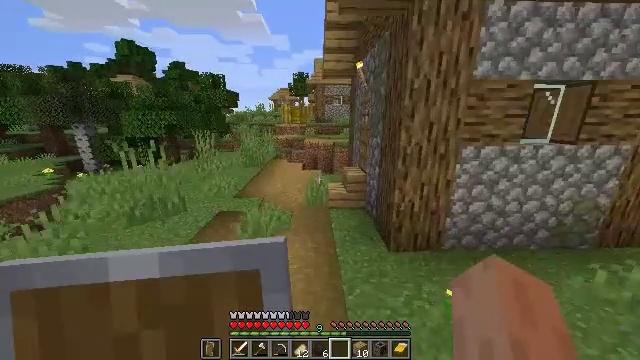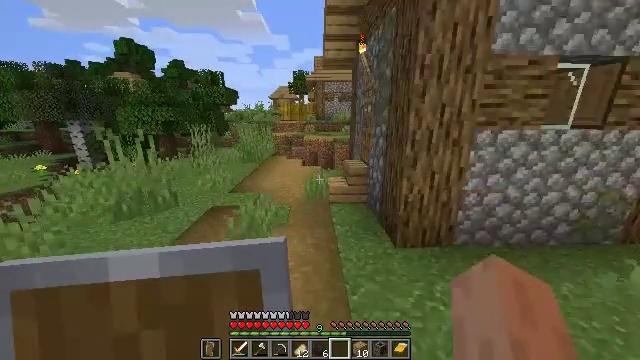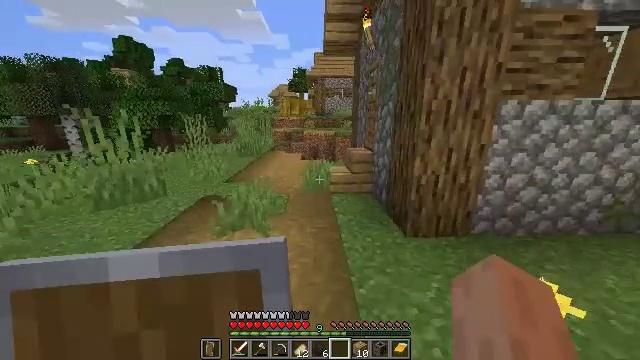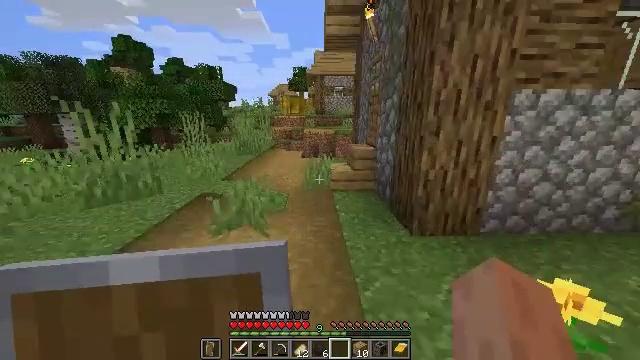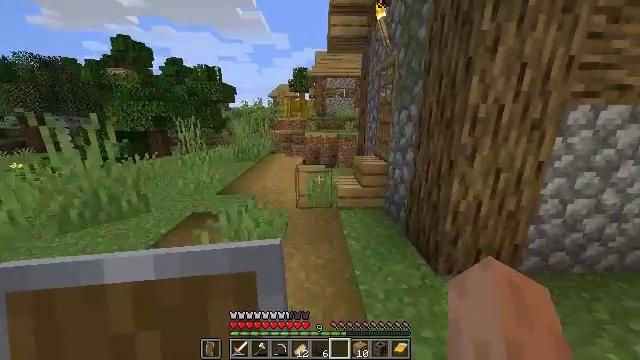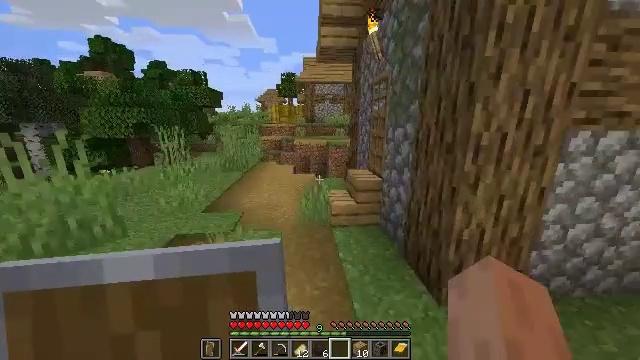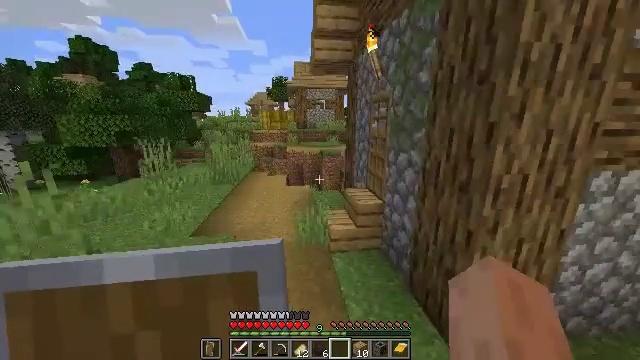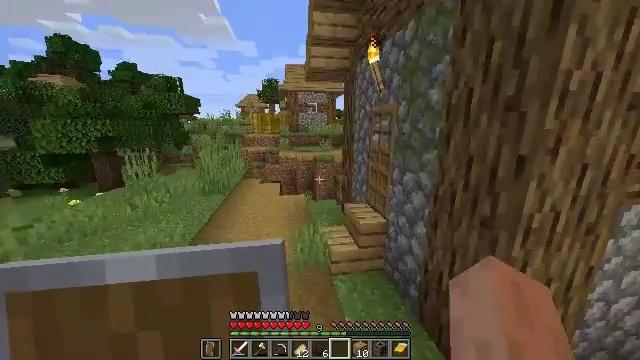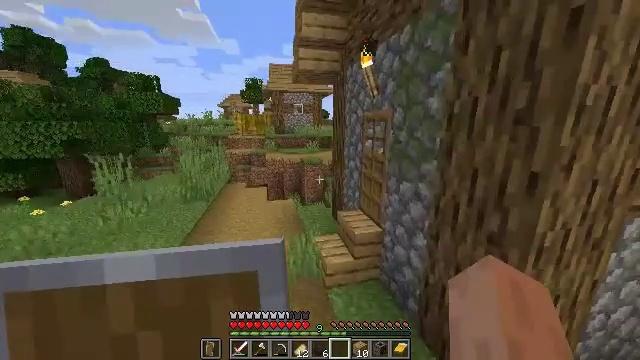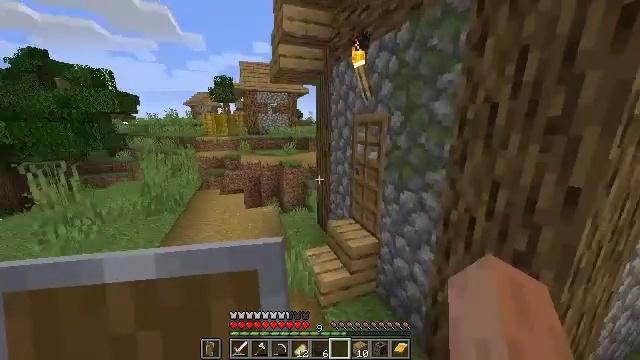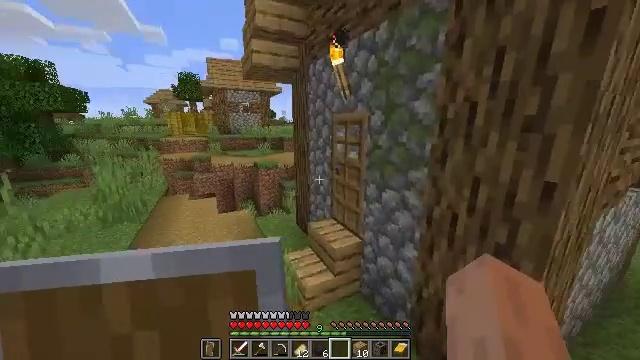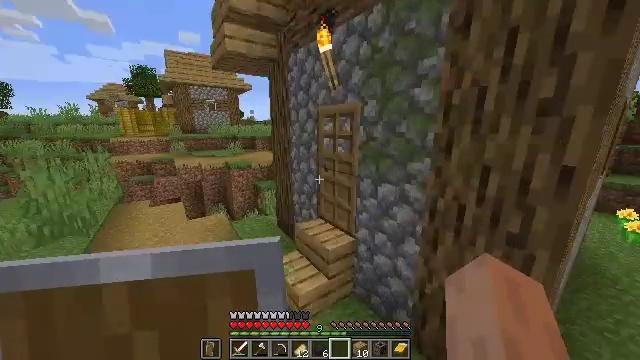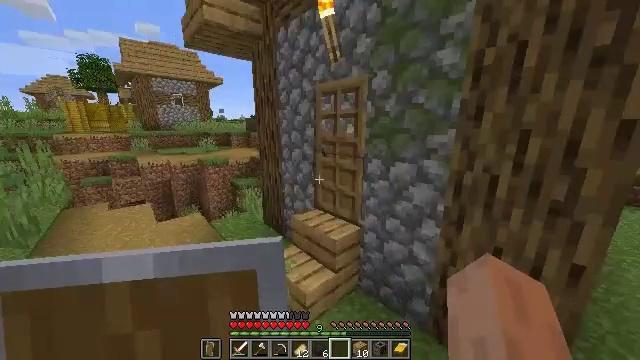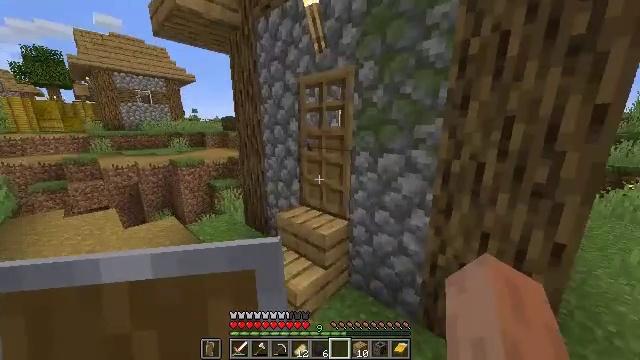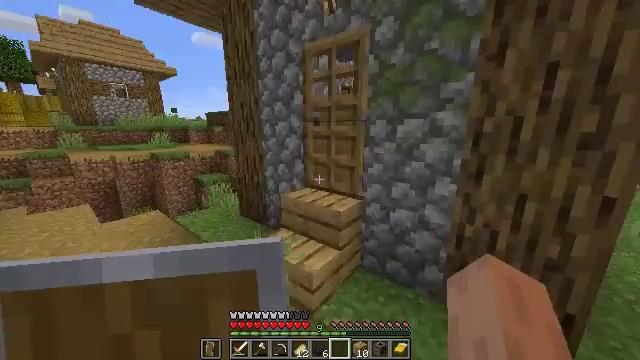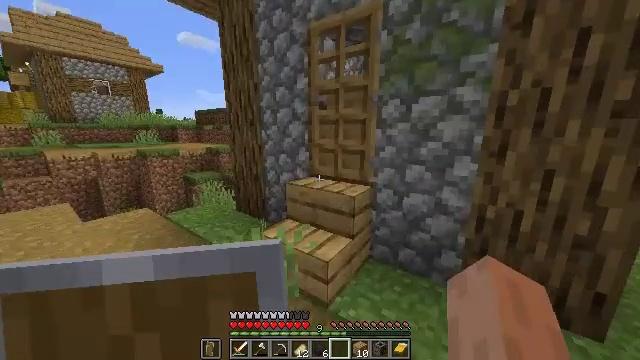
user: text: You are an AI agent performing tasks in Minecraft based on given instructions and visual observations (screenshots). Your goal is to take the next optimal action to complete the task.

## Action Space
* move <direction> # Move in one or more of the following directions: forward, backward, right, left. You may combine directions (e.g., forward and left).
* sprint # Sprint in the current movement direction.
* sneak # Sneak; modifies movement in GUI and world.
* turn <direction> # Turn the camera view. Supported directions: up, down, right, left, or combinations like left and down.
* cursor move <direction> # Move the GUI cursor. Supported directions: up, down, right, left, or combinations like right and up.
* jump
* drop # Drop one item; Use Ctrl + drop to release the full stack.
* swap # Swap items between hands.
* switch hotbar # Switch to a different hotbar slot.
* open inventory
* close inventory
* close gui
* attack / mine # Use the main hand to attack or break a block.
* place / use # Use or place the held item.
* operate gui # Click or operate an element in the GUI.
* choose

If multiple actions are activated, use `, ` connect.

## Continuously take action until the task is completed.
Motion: motion action
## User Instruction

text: Collect a hay block for crafting.
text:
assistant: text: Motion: move forward, jump
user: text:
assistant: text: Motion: move forward and move left, jump
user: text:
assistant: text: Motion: move forward and move left, jump
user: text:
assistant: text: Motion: move forward and move left, jump
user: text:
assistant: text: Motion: move forward and move left, turn right, jump
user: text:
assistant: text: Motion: move forward and move left, turn right, jump
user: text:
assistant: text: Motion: move forward and move left, turn right, jump
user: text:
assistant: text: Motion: move forward and move left, turn right, jump
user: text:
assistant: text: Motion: move forward and move left, turn right
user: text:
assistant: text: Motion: move forward and move left, turn right
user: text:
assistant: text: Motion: move forward and move left, turn right
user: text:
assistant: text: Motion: move forward and move left, turn right
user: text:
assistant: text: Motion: move forward and move left, turn right
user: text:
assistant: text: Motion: move forward and move left, turn right
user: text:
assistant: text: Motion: move forward and move left, turn right
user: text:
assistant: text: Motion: move forward, turn right and up
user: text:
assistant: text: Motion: move forward, turn right and up
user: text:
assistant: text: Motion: move forward, turn right and up
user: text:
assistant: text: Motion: move forward, turn right and up, use / place
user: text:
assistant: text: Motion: use / place
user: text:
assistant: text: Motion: turn right and up, use / place
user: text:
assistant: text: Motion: move forward, turn right
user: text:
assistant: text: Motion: move forward, turn right and down
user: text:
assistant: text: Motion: move forward, turn down
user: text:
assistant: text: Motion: move forward, turn down
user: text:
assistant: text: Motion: move forward and move left, turn down
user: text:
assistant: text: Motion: move forward and move left, turn down
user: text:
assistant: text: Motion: move forward and move left, turn down
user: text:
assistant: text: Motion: move forward and move left, turn right and down
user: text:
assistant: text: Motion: move forward, turn right and down